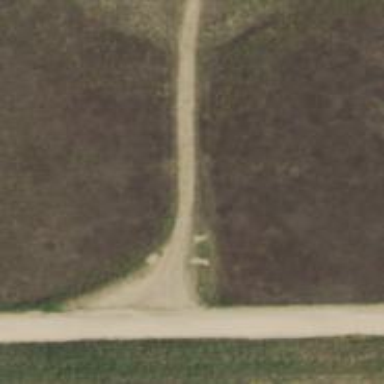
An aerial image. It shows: Road leading to wind farm area designated for service vehicles.